Interaction volume radius: 5 \u00c5
Interaction volume height: 10 \u00c5
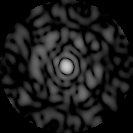
Disorder parameter: 0.8109